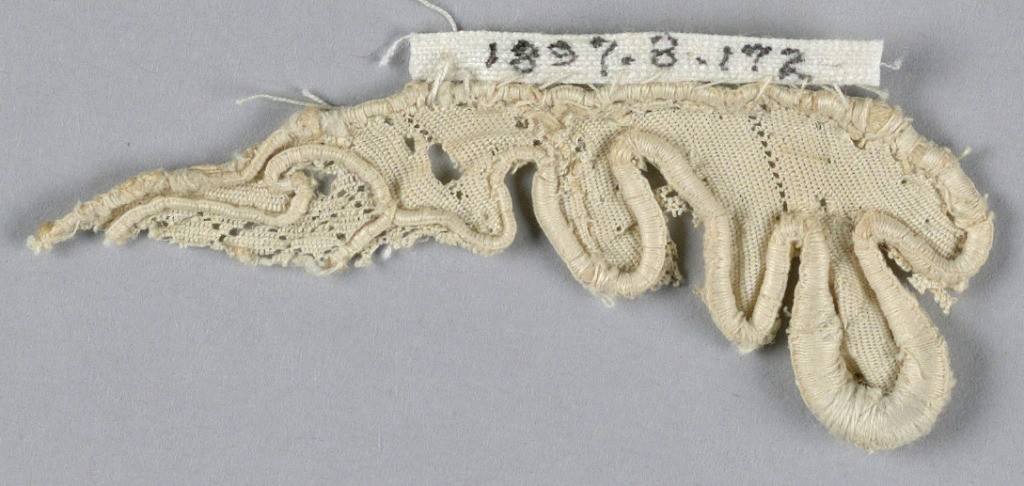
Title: Fragment
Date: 17th century
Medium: linen Technique: needle lace
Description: Fragment of a deeply scalloped leaf pattern.